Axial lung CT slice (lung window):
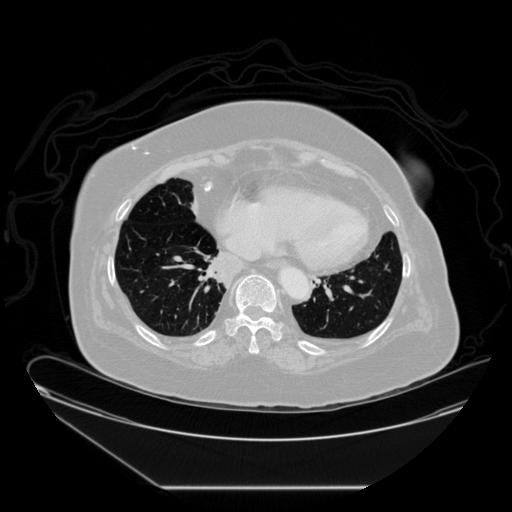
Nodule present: no